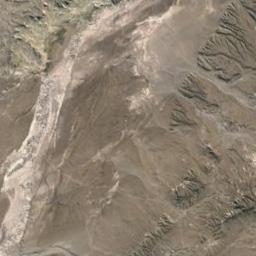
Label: desert